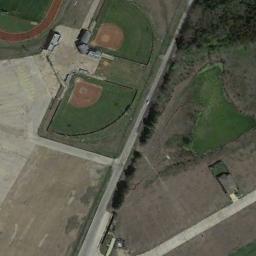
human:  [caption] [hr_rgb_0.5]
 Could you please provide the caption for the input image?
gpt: Two baseball diamonds are between a playground and an open place .

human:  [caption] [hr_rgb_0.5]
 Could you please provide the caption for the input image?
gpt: There are two baseball diamonds in the grass surrounded by the playground and the farmland .

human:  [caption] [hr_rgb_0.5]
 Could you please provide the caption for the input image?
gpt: There is a white house on the edge of the baseball field .

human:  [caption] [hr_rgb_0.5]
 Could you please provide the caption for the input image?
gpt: Two baseball diamonds next to the playground and some open areas beside .

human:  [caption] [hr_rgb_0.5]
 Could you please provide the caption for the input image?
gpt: A lawn is next to two baseball diamonds .